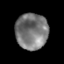
Tissue: prostate
Cell type: T cells
Senescence score: 0.3429
Nuclear area (px): 1139
Mean DAPI intensity: 120.816